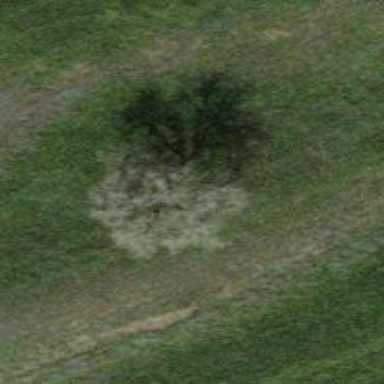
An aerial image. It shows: Single tag "natural: tree."